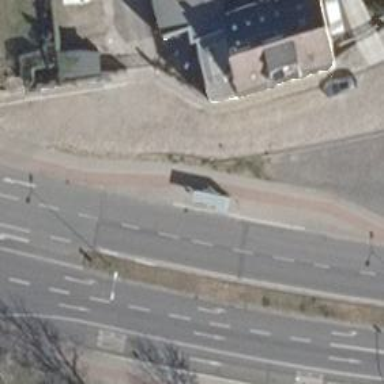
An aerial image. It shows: Public transport shelter.